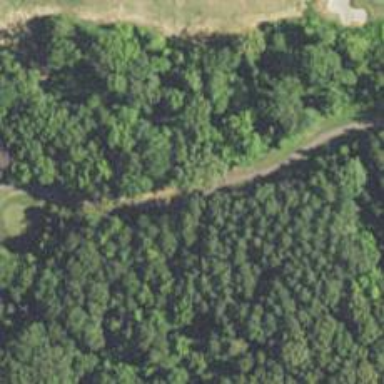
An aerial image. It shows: Service road designated as golf cart path.